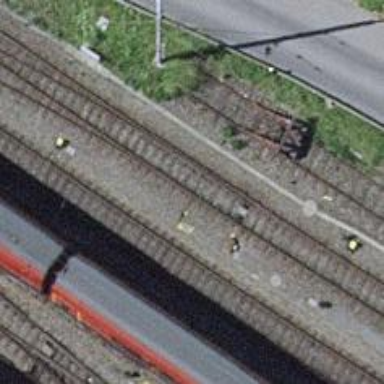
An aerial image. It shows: Railway switch.